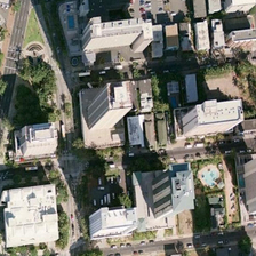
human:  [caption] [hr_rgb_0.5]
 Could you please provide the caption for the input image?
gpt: Next to the white billboard in the community is a path full of trees.

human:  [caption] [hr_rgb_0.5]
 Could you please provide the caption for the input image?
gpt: rows of trees are in this commercial area alongside the roads .

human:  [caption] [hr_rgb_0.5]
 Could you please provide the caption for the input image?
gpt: There is a road beside the white billboard in the community, full of trees.

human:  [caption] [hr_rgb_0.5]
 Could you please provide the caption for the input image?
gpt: We can see trees scattered around these buildings.

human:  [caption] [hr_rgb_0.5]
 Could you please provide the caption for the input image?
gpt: We can see trees scattered around these buildings.